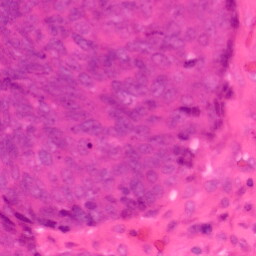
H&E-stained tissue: Colon